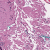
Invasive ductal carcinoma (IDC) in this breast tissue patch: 0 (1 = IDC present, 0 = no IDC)